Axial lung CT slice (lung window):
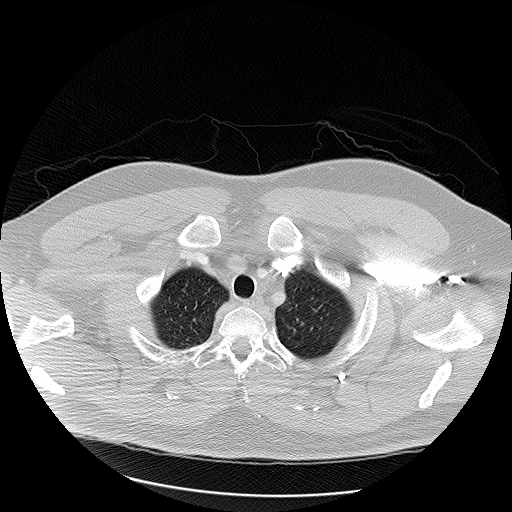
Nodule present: no